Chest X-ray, AP view. Patient: 37 years old, sex F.
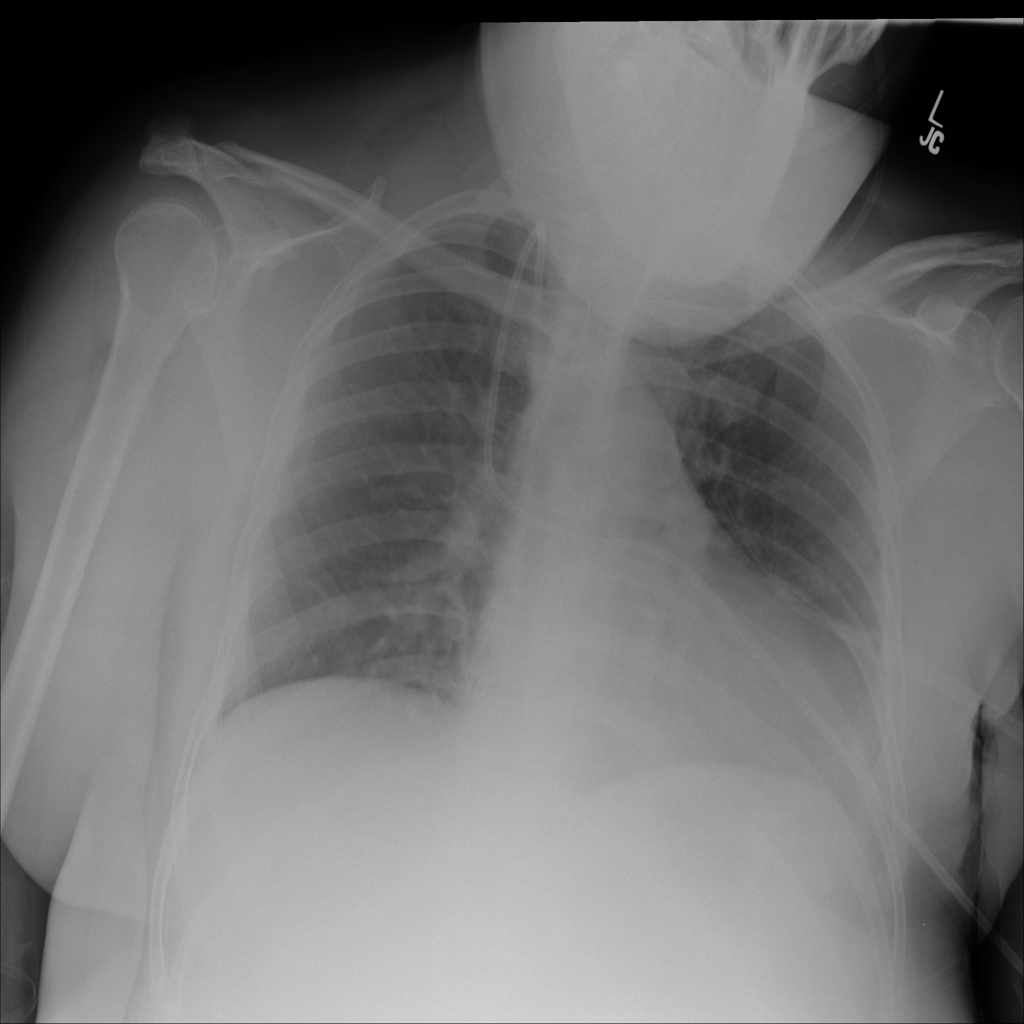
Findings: No Finding